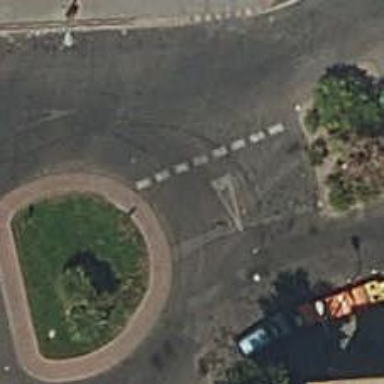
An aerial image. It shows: Residential road with asphalt surface. The road forms circular junction.